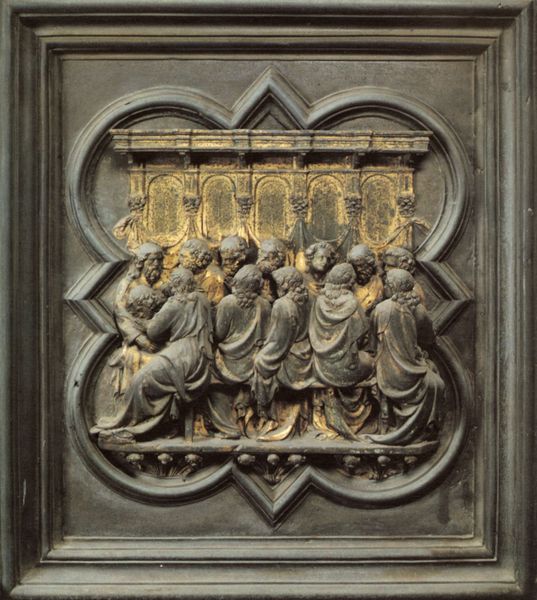
Titel: Nordtür
Künstler: Lorenzo Ghiberti
Standort: Florenz, Baptisterium (EU - I - Toskana)
Schlagwörter: gruppe, mann, umhang, menschen, sitzen, grau, hintergrund, holz, männer, reden, säulen, tisch, tür, gesellschaft, ornament, bart, wand, bibel, johannes, rahmen, stein, feld, gewand, gold, spitzen, relief, bogen, italien, perspektive, bank, essen, tafel, gestühl, bronze, tor, bögen, vergoldet, rechteck, speisen, portal, christus, jesus, florenz, abendmahl, jünger, sitzbank, quadrat, viereck, zwölf, golf, relif, ghiberti, vierpass, wettbewerb, zyklus, speise, apostel, judas, letztes abendmahl, bronzerelief, r, q, 12